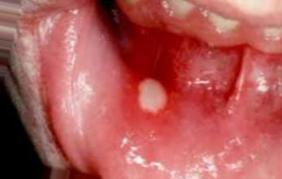
Condition: Mouth Ulcer